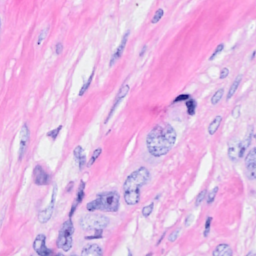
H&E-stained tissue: Breast